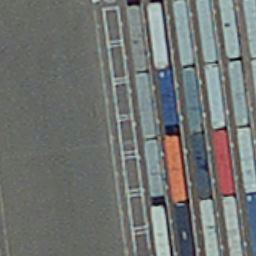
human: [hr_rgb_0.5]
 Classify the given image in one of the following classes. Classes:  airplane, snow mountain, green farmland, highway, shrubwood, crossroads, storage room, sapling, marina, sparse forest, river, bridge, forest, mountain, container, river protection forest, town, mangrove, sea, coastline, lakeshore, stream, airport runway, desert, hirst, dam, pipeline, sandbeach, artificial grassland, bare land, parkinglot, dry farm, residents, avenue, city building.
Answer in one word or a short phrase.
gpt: container